Aerial crown-view tile of a tropical tree (Barro Colorado Island, Panama), acquired 20250715:
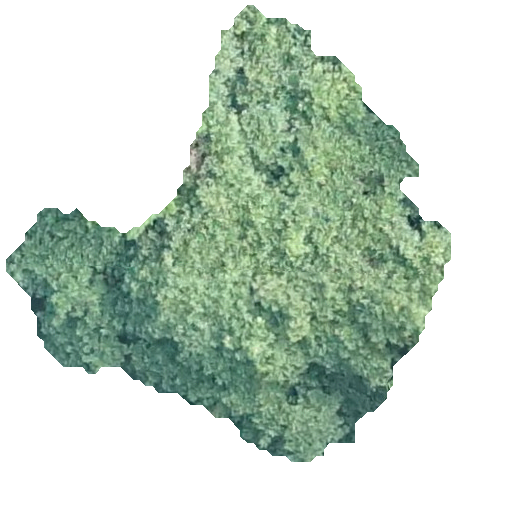
Species: Hieronyma alchorneoides
GBIF accepted scientific name: Hieronyma alchorneoides
Crown area: 160.576 m²